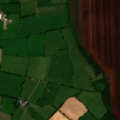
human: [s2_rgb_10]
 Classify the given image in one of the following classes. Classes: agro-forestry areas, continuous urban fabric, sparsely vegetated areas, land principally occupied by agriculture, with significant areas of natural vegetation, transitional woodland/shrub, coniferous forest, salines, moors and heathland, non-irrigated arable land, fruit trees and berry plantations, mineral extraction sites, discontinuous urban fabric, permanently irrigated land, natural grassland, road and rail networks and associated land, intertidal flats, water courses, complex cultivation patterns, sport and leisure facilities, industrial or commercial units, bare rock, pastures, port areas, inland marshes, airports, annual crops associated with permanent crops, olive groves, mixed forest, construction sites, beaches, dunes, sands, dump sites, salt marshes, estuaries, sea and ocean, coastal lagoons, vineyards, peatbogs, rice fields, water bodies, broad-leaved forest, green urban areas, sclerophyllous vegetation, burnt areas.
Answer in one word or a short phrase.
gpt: pastures, peatbogs